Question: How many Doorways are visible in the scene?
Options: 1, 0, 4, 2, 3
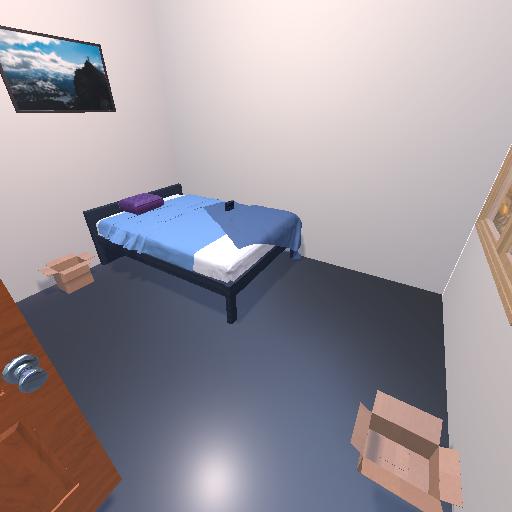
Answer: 1